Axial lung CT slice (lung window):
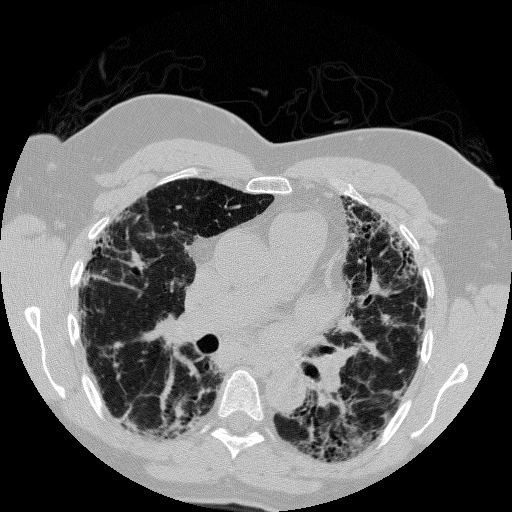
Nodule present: no